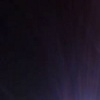
Label: space